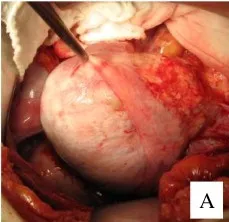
Laparotomy after NAC. (A) The tumor shrank following NAC.
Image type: medical_photograph (other_medical_photograph)